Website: apple-inc
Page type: payment
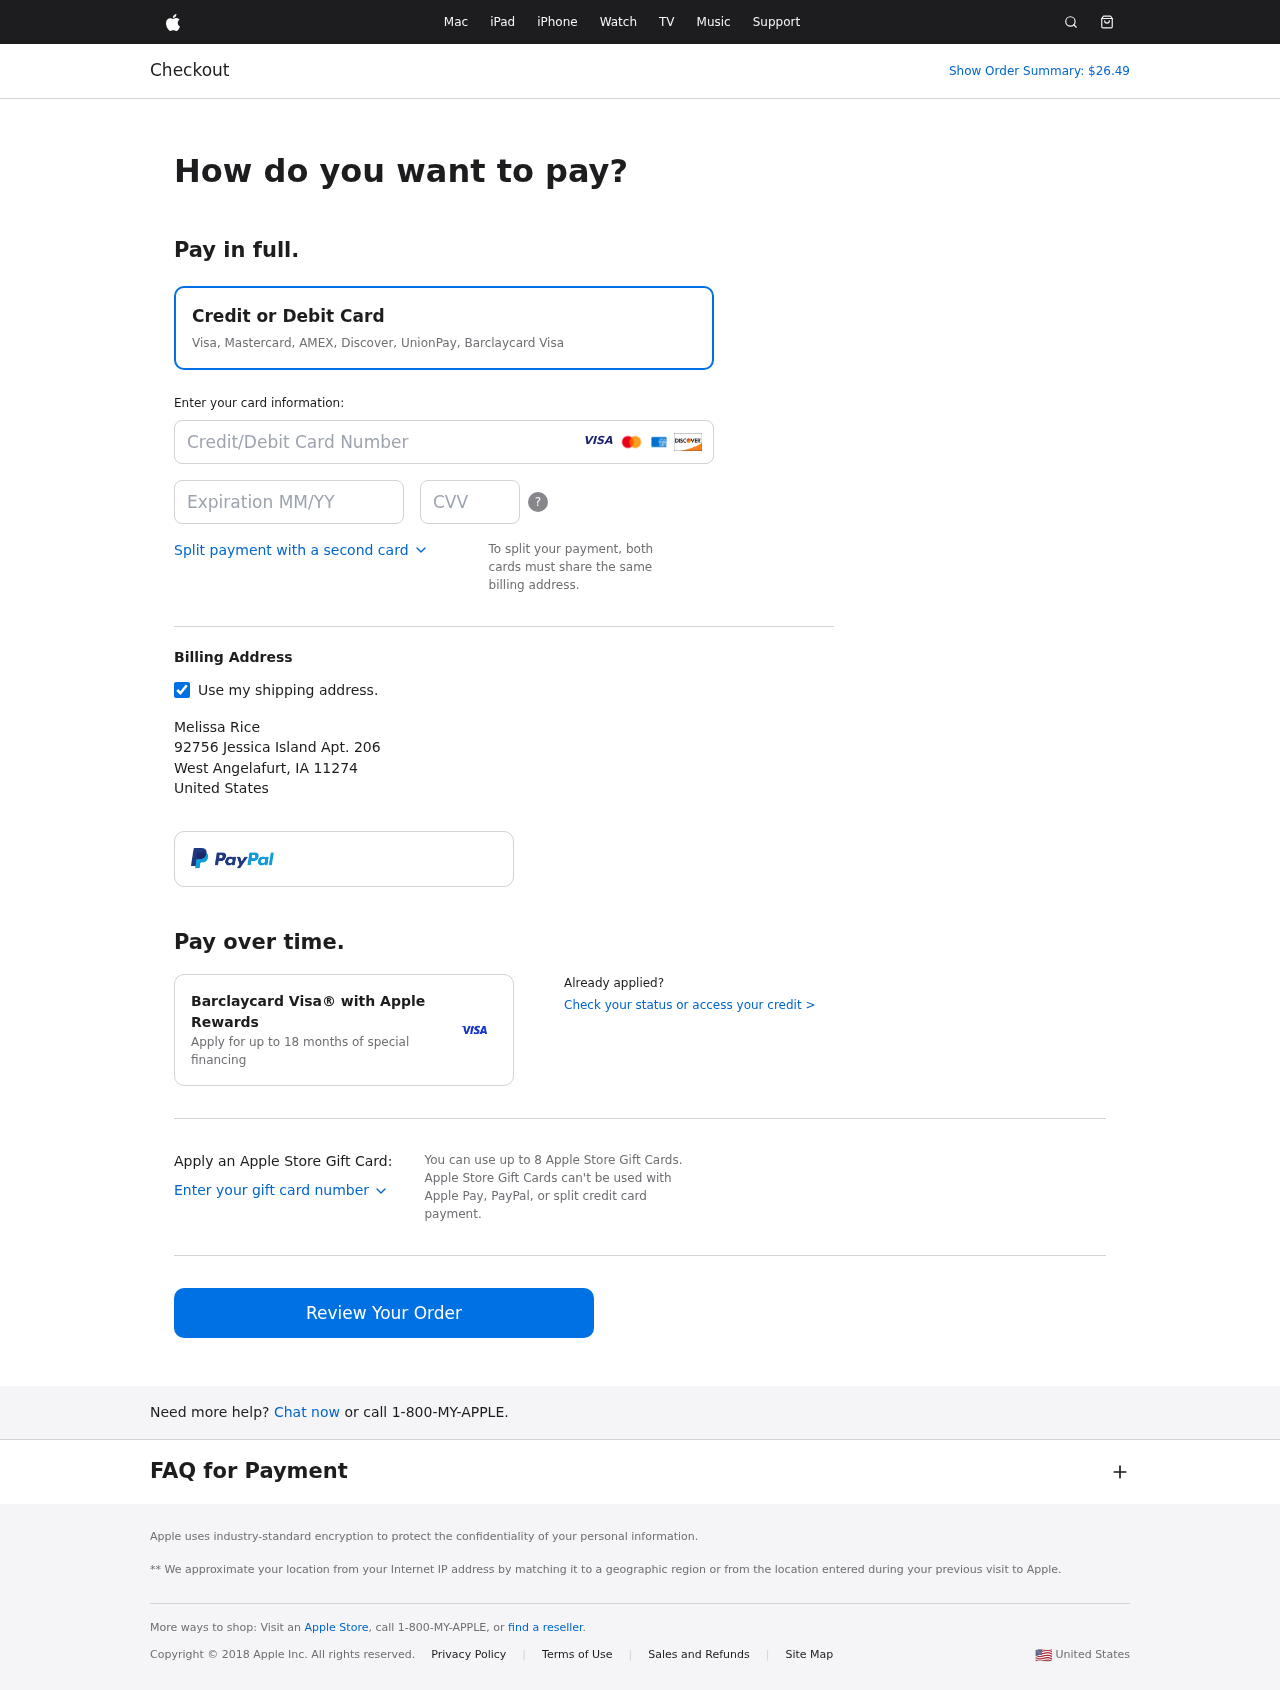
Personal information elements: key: PII_CARD_CVV
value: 701
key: PII_CARD_EXPIRY
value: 10/27
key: PII_CARD_NUMBER
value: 4813 6209 0199 3935
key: PII_CITY
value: West Angelafurt
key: PII_COUNTRY
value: United States
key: PII_FULLNAME
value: Melissa Rice
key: PII_POSTCODE
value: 11274
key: PII_STATE_ABBR
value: IA
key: PII_STREET
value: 92756 Jessica Island Apt. 206
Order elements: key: ORDER_TOTAL
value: Show Order Summary: $26.49